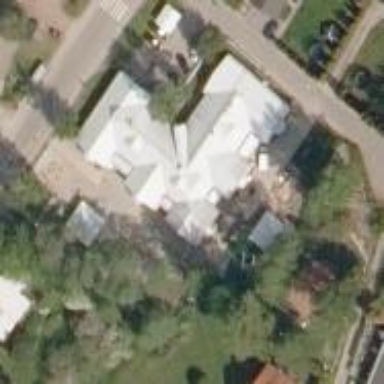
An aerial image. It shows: Kindergarten.